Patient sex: M
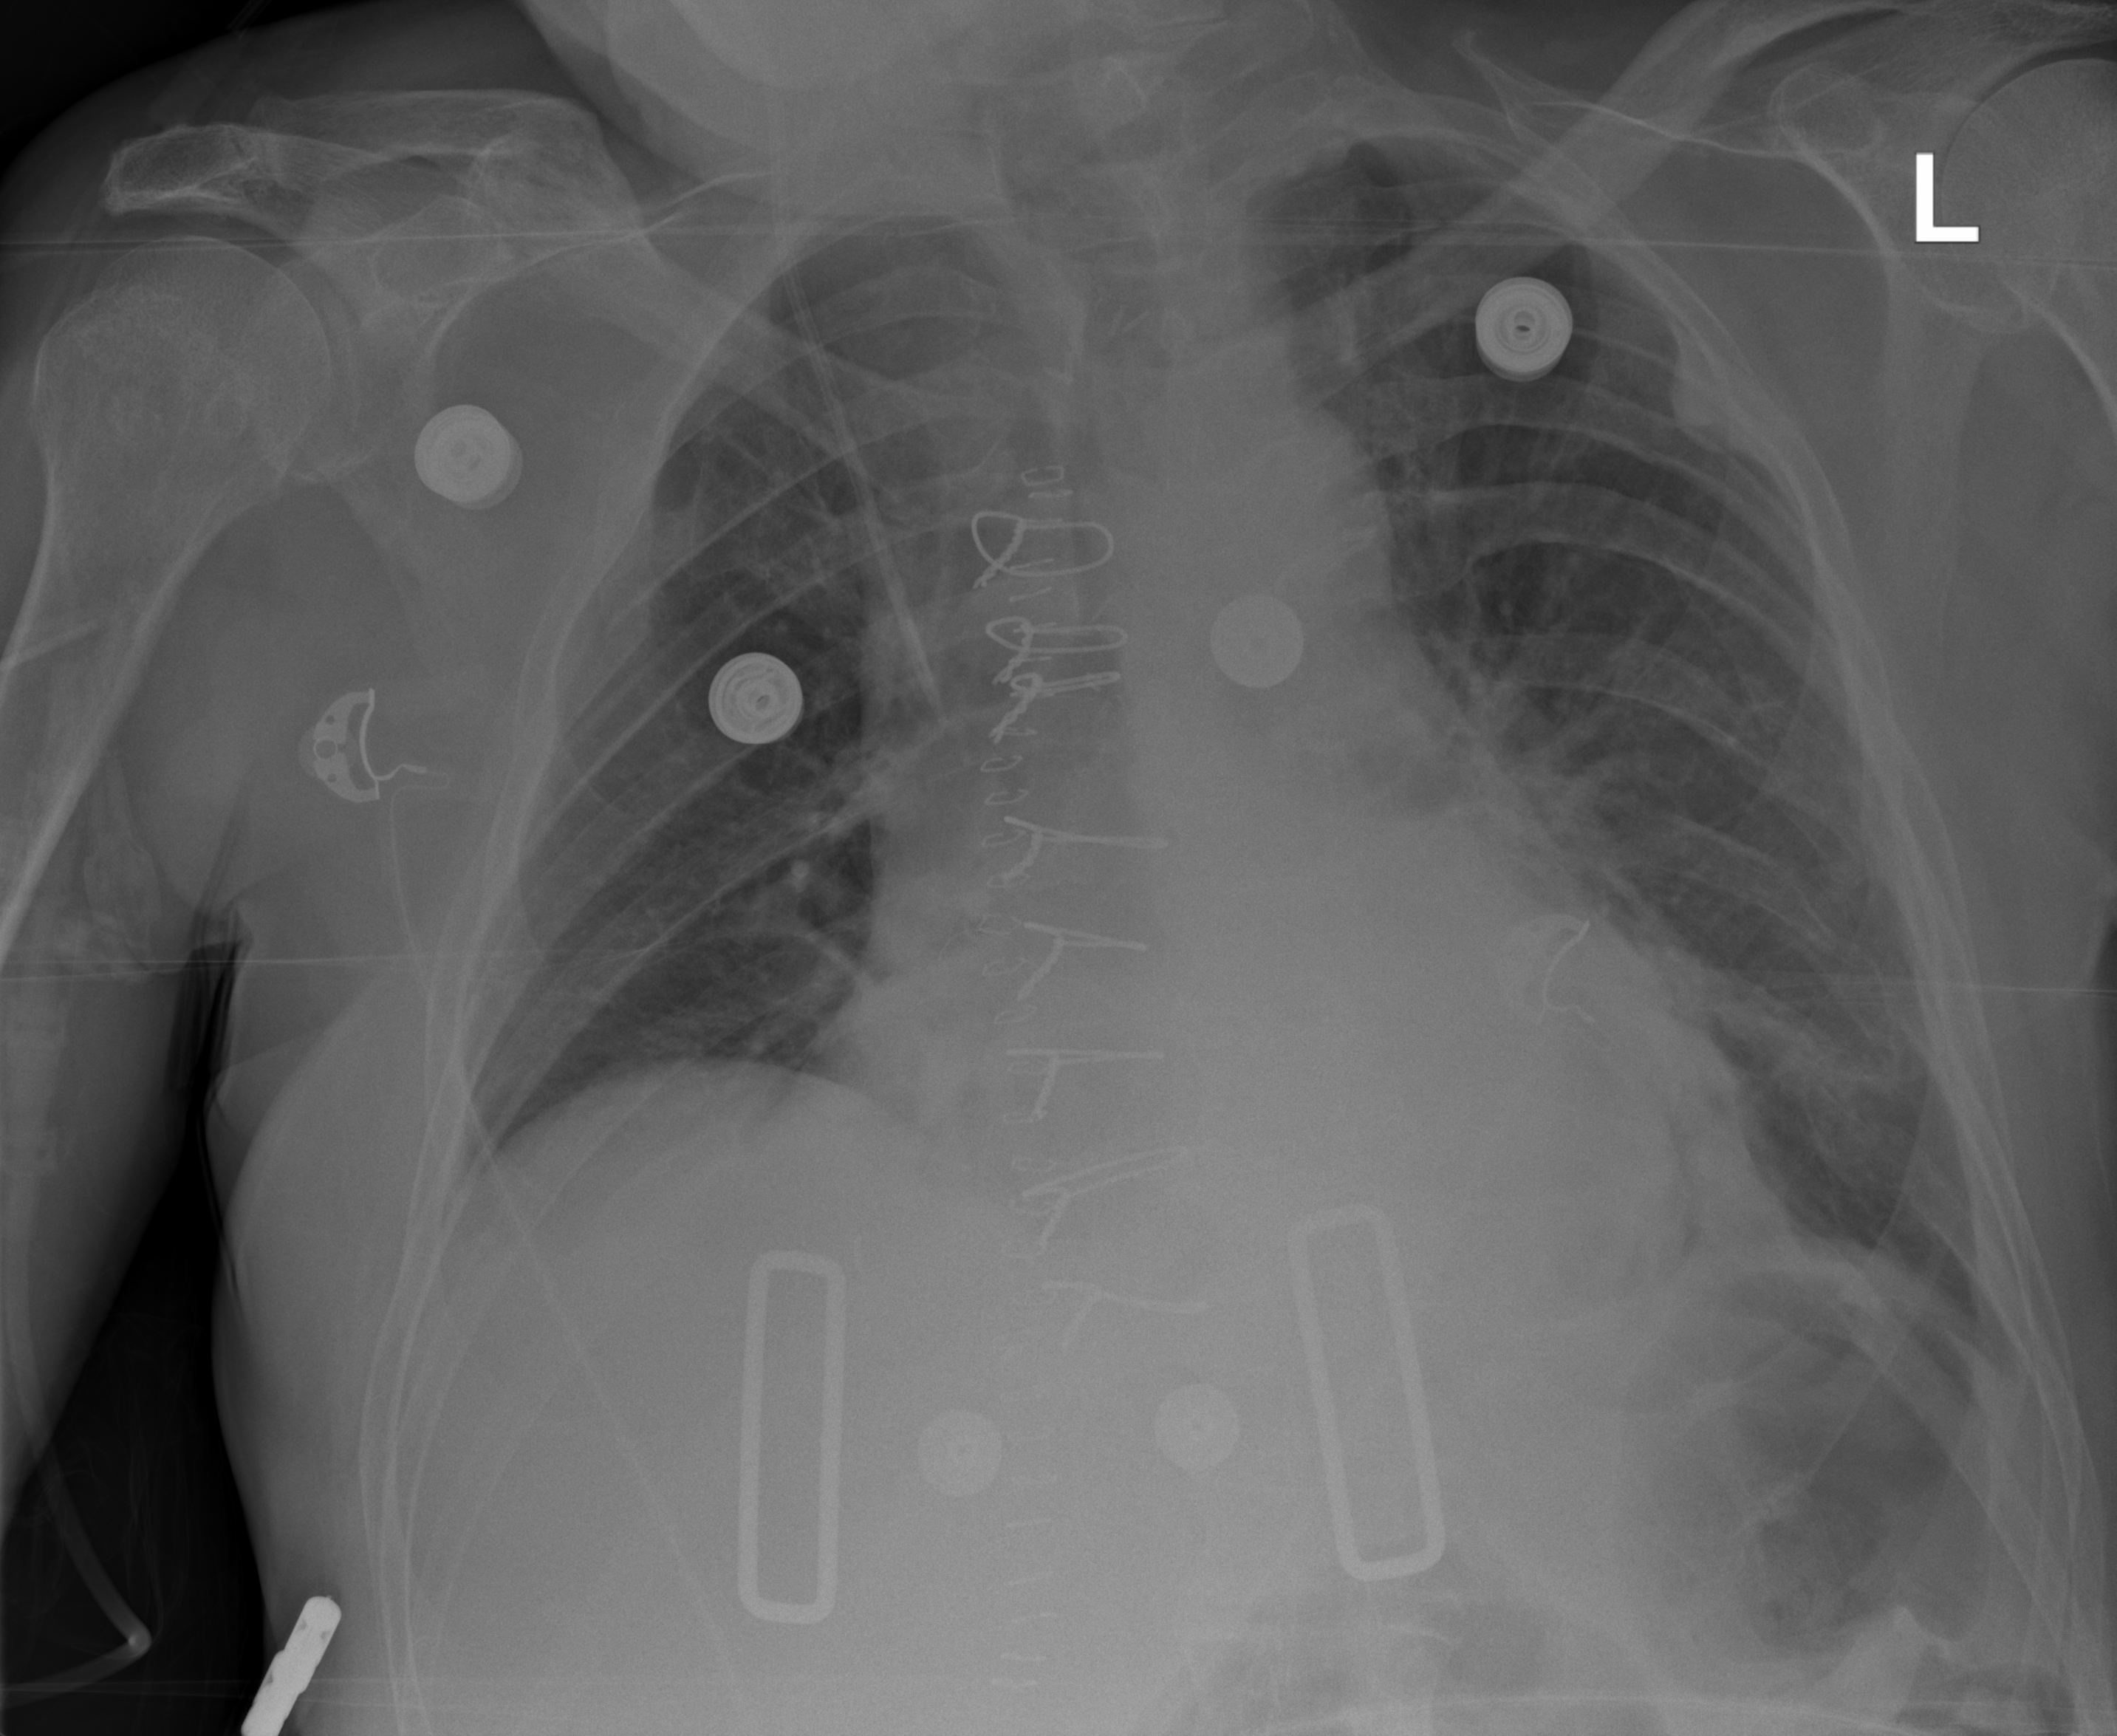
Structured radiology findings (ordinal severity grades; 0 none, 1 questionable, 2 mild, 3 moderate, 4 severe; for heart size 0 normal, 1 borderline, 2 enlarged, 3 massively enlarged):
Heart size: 2
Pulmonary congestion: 0
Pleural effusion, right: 0
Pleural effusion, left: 0
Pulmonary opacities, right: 0
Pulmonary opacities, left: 0
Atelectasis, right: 0
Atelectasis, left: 2